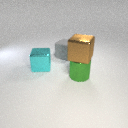
large gray rubber cube behind large green metal cylinder